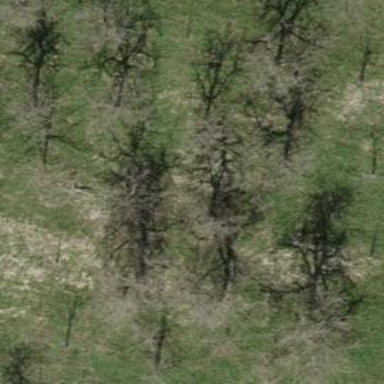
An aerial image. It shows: Single tag "natural: tree."